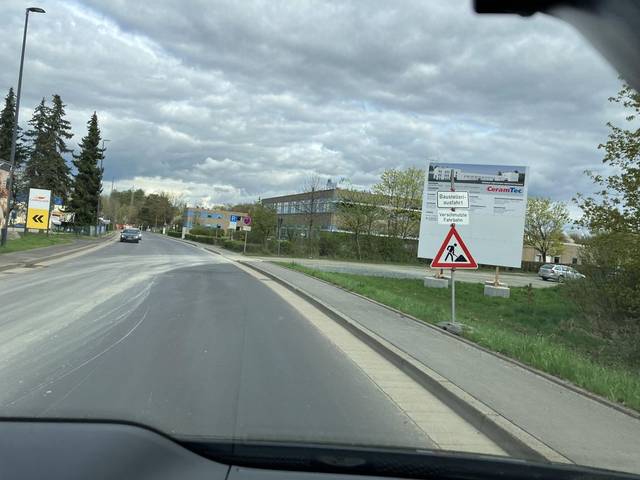
Region: Germany
Coordinates: 50.013, 12.097